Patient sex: F
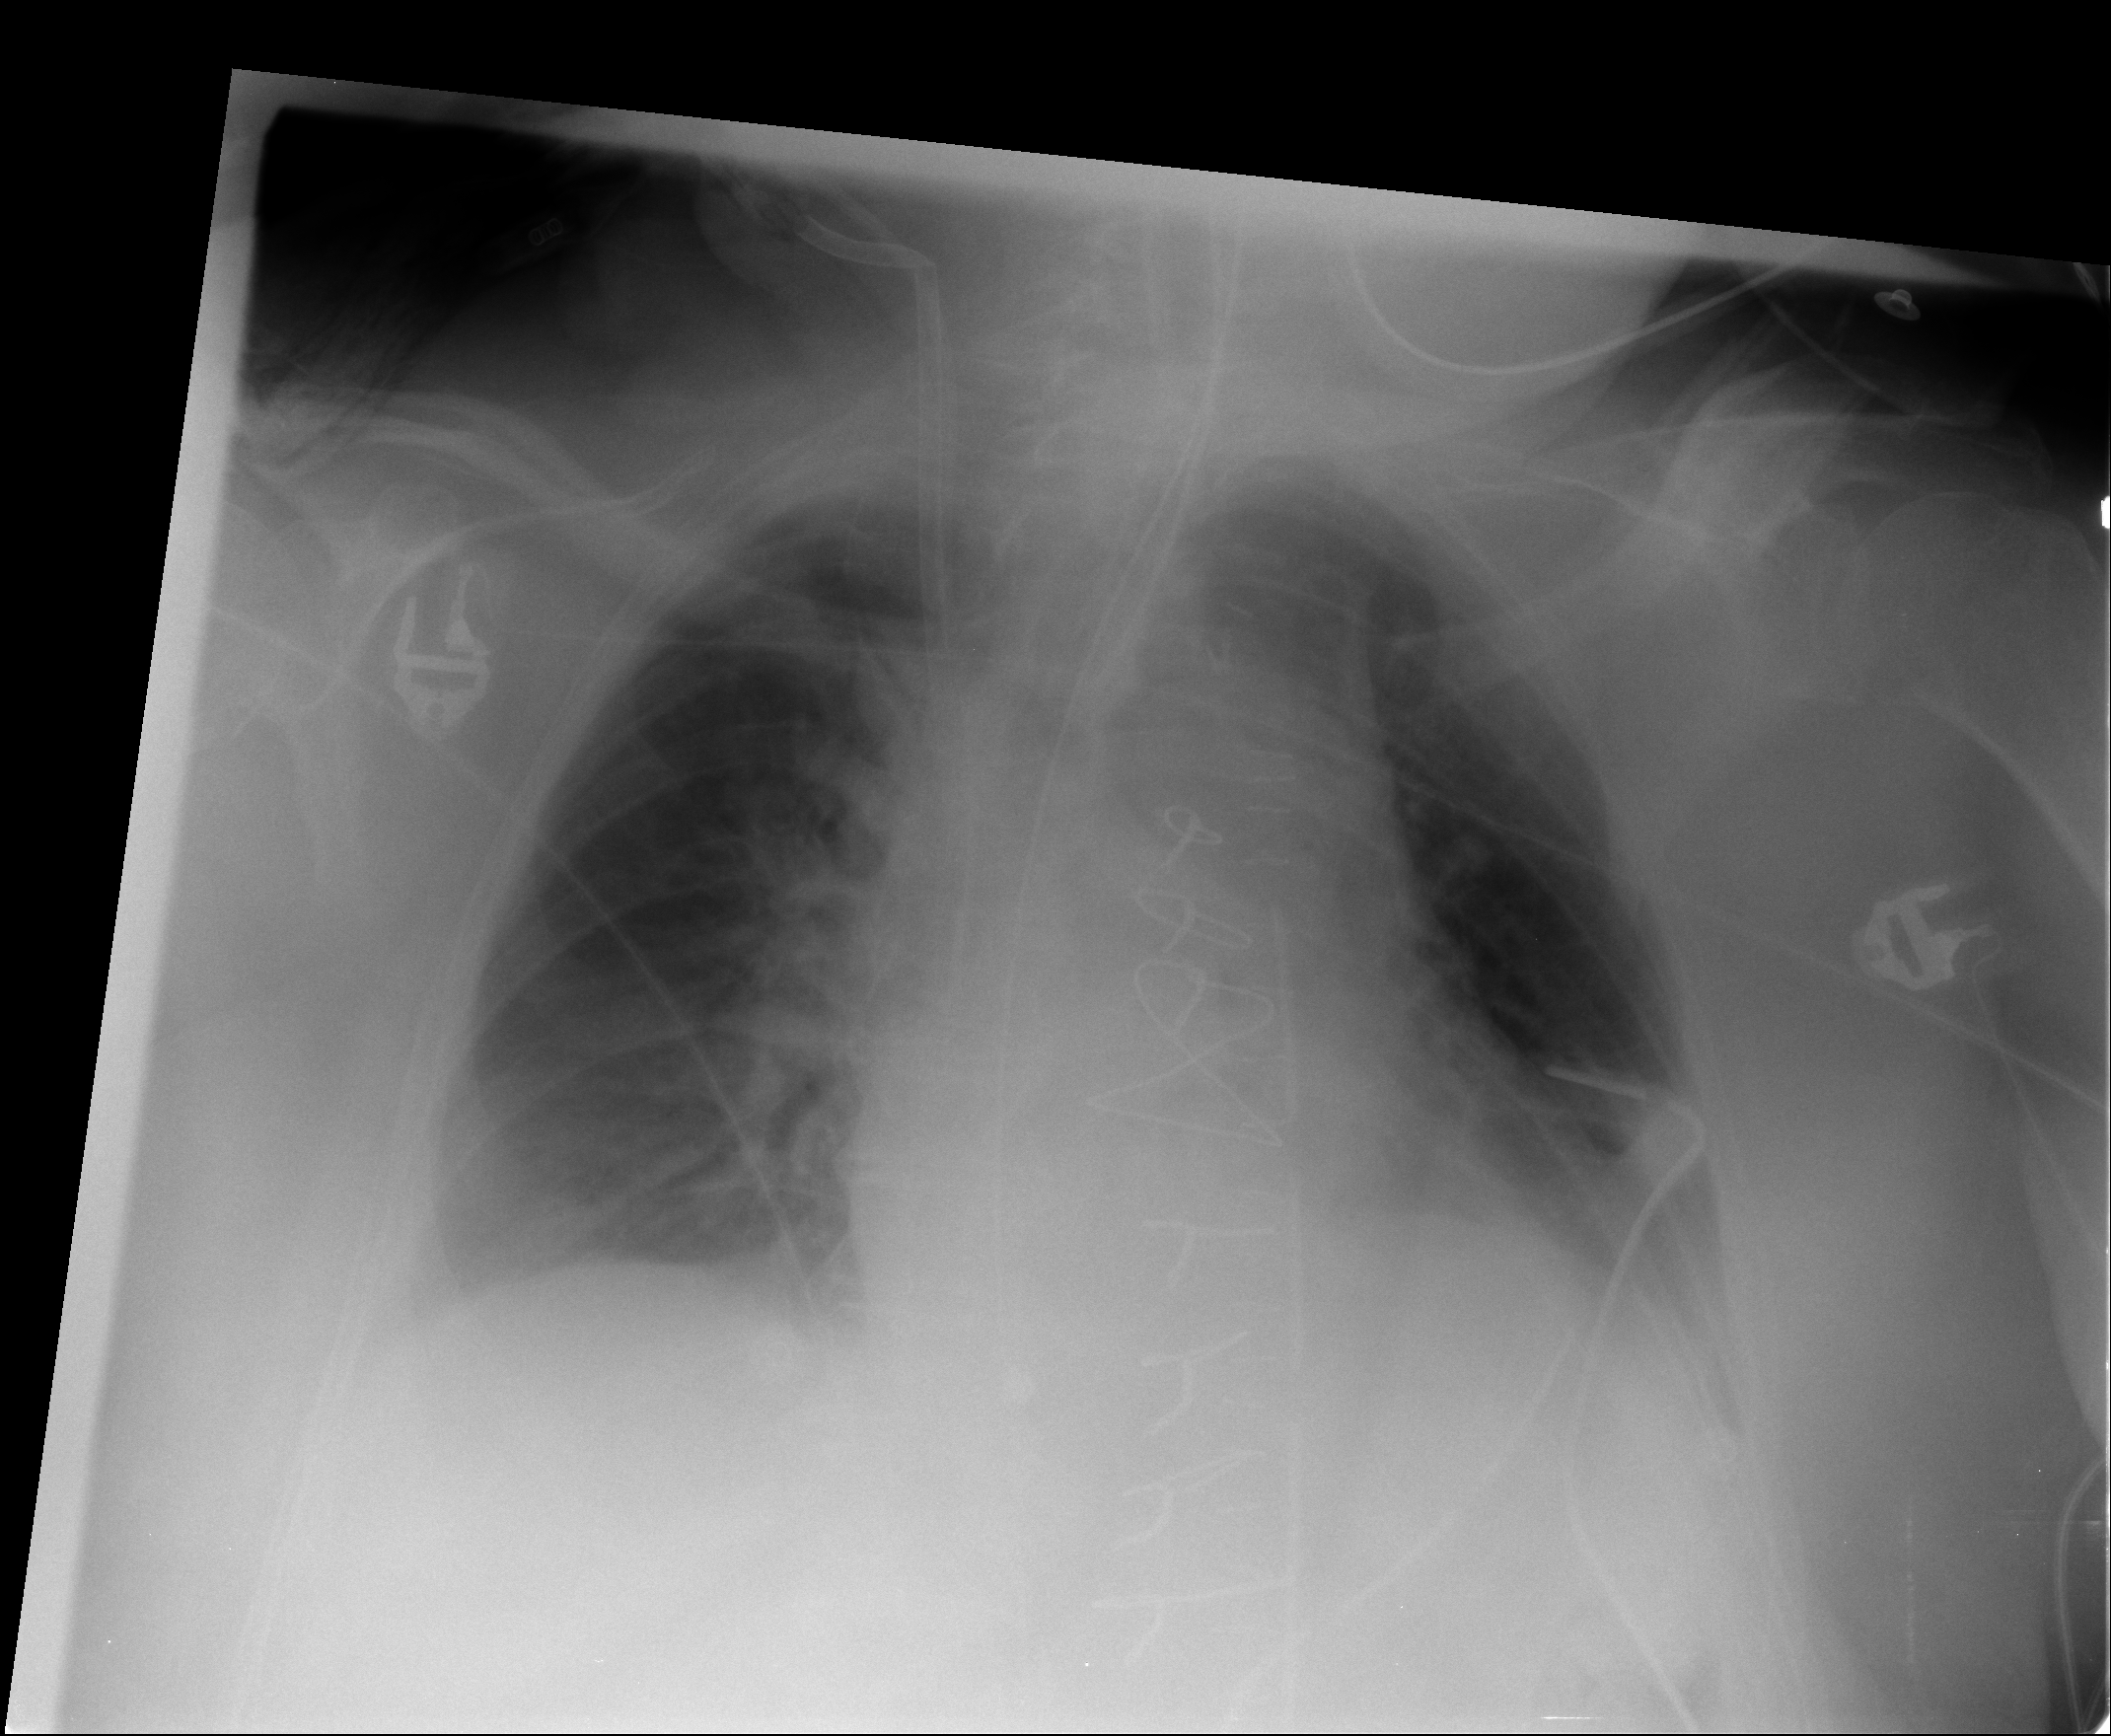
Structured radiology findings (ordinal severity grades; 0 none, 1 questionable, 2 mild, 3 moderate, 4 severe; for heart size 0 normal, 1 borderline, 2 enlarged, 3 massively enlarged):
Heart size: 2
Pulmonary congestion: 2
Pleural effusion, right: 1
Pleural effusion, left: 1
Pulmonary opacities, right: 0
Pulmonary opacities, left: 0
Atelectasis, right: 1
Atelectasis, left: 1